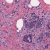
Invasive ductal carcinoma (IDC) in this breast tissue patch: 1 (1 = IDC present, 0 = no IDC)